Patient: sex F, age 59
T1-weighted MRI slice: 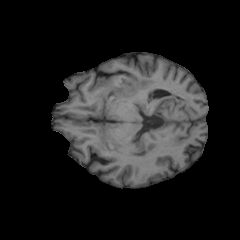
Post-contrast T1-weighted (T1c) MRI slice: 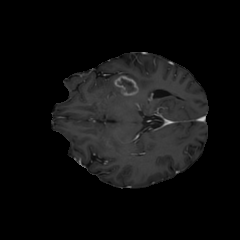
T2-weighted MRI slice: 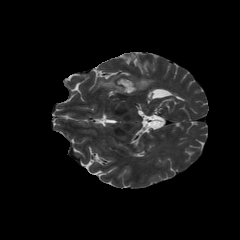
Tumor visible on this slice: yes
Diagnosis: Glioblastoma, IDH-wildtype
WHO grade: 4